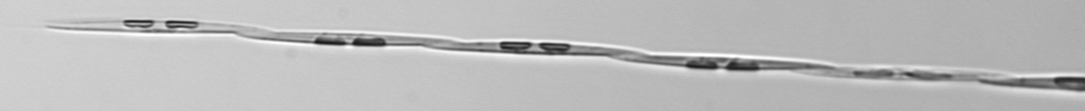
Label: Pseudo-nitzschia